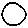
Label: circle